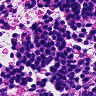
Metastatic tissue present: no